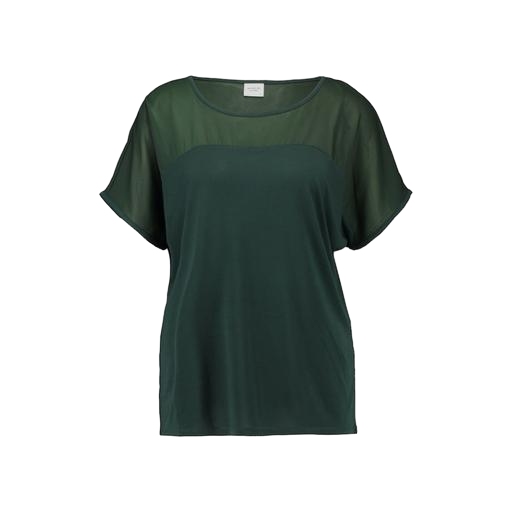
green short-sleeve top, green contrast t-shirt, sheer t-shirt, white background